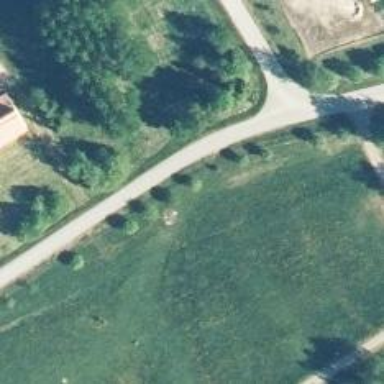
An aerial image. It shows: Disc golf tee area.